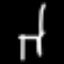
Label: chair